Question: I'm looking to detect and get a array of Rects, one for each rectangle, in the image below. How might I do this in c#?
Basically I'm trying to scan the image taken of the screen and parse the array of windows.
Rect being some form of (xloc,yloc,xsize,ysize)
Returned array: rectangles = ParseRects(image);

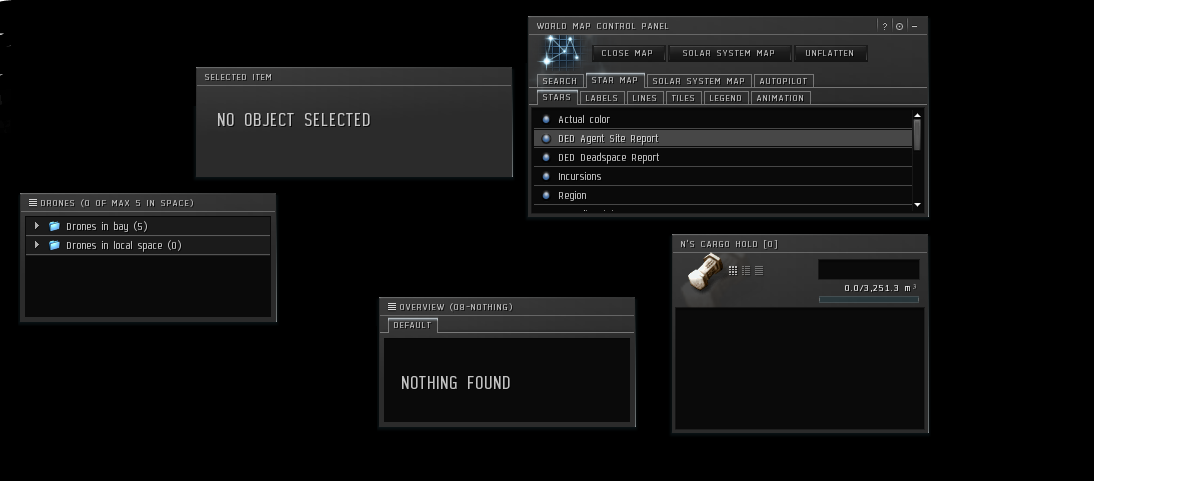
Answer: Your best option will be to use the <URL>.
The following code is derived from the documentation for the 'ShapeChecker' class, and you may want to look at the documentation to further familiarize yourself.
'''
static void Main(string[] args)
{
// Open your image
string path = "test.png";
Bitmap image = (Bitmap)Bitmap.FromFile(path);
// locating objects
BlobCounter blobCounter = new BlobCounter();
blobCounter.FilterBlobs = true;
blobCounter.MinHeight = 5;
blobCounter.MinWidth = 5;
blobCounter.ProcessImage(image);
Blob[] blobs = blobCounter.GetObjectsInformation();
// check for rectangles
SimpleShapeChecker shapeChecker = new SimpleShapeChecker();
foreach (var blob in blobs)
{
List<IntPoint> edgePoints = blobCounter.GetBlobsEdgePoints(blob);
List<IntPoint> cornerPoints;
// use the shape checker to extract the corner points
if (shapeChecker.IsQuadrilateral(edgePoints, out cornerPoints))
{
// only do things if the corners form a rectangle
if (shapeChecker.CheckPolygonSubType(cornerPoints) == PolygonSubType.Rectangle)
{
// here i use the graphics class to draw an overlay, but you
// could also just use the cornerPoints list to calculate your
// x, y, width, height values.
List<Point> Points = new List<Point>();
foreach (var point in cornerPoints)
{
Points.Add(new Point(point.X, point.Y));
}
Graphics g = Graphics.FromImage(image);
g.DrawPolygon(new Pen(Color.Red, 5.0f), Points.ToArray());
image.Save("result.png");
}
}
}
}
'''
The original input:

The resultant image: